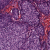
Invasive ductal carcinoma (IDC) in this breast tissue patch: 1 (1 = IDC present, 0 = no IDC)